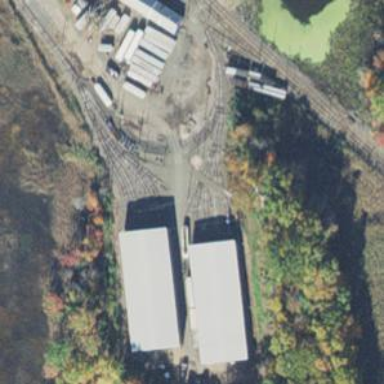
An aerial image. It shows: Preserved railway yard with electrified contact lines for trains.